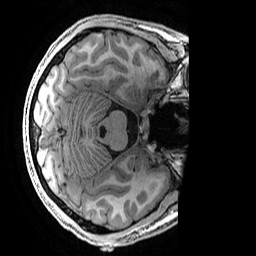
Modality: T1w
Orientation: axial
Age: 19
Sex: male
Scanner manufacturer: ge
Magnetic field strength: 3 T
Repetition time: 0.007 s
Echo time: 0.00342 s